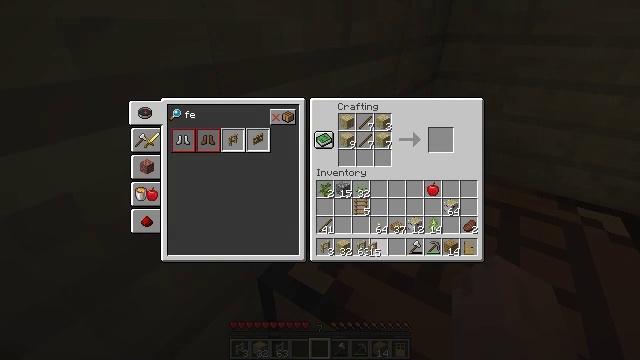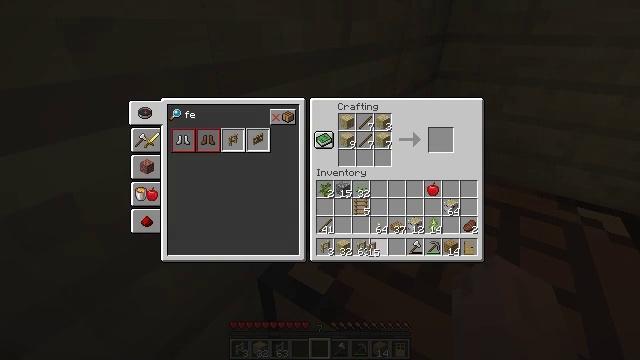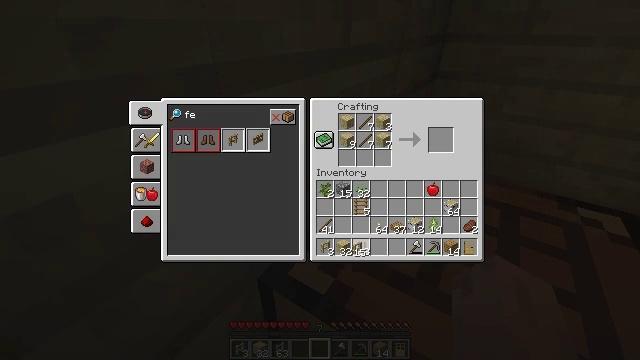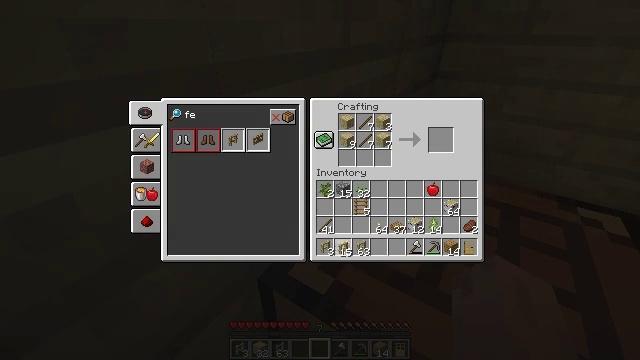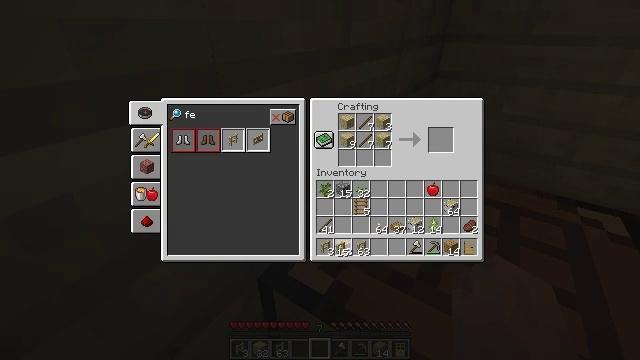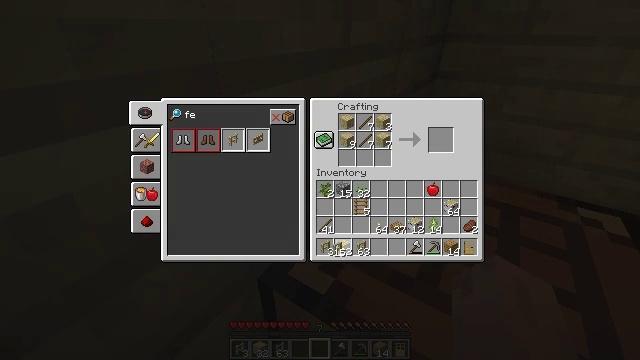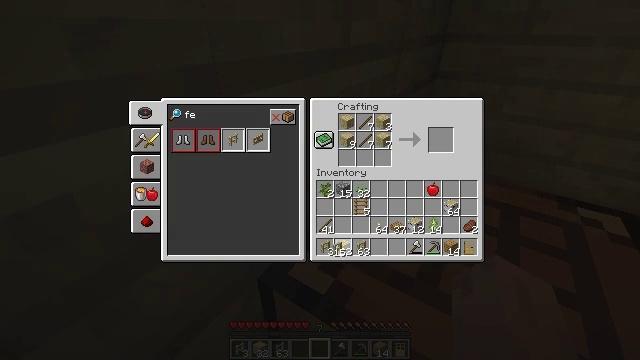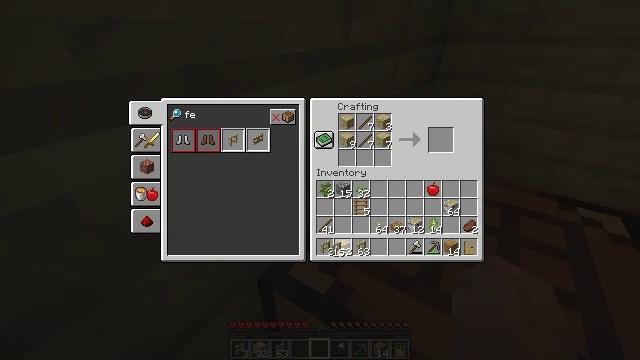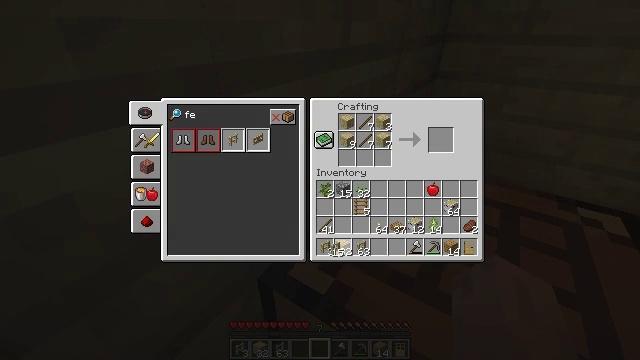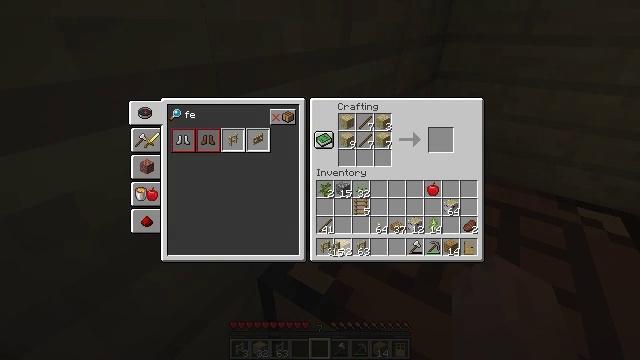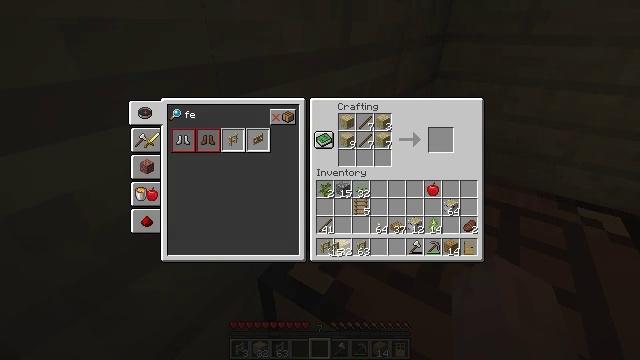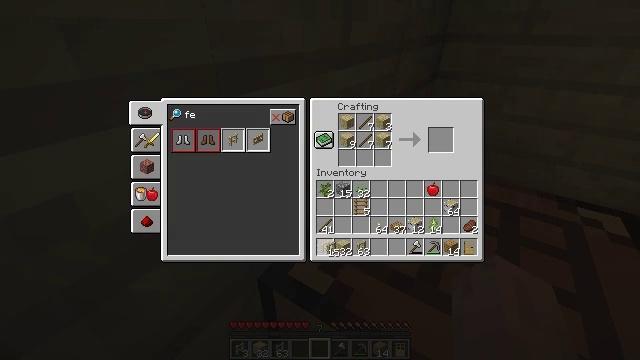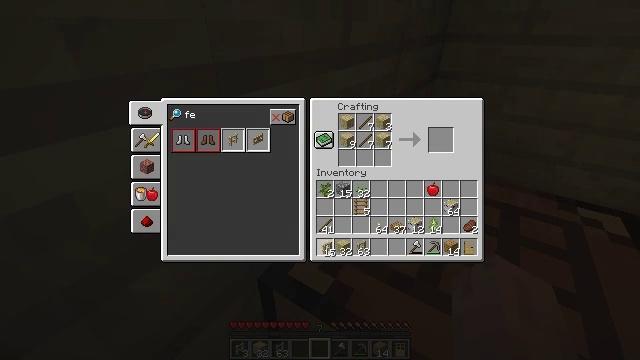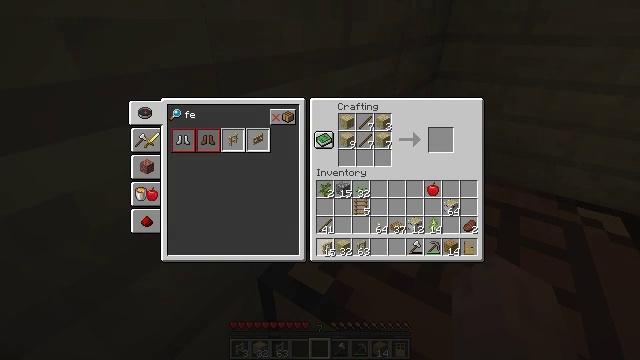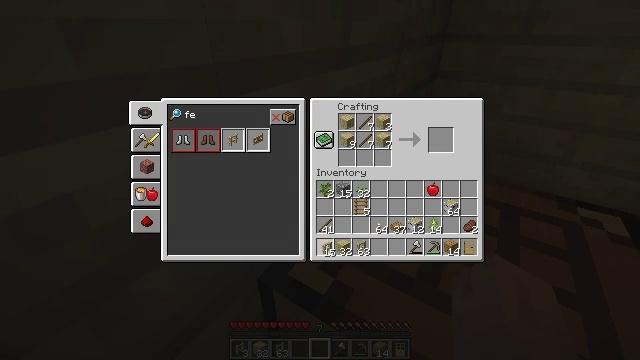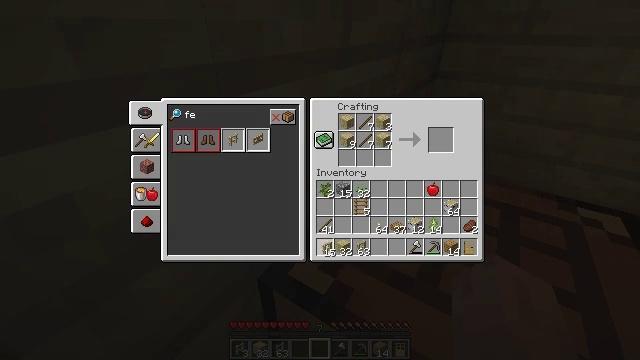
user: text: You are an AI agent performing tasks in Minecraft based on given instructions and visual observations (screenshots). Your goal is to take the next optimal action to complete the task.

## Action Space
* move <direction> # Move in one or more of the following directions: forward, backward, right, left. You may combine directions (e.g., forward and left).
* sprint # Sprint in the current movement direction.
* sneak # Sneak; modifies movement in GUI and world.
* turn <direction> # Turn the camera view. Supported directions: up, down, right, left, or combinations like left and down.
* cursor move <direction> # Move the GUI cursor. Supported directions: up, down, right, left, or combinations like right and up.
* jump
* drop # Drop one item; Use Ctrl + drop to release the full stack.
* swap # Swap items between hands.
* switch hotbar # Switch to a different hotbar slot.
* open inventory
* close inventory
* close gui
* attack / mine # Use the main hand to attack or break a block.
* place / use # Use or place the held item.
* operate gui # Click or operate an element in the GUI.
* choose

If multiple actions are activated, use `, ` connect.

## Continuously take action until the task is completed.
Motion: motion action
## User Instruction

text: To obtain a birch fence, use birch planks and sticks on the crafting table.
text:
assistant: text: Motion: no_op
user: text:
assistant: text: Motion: cursor move left
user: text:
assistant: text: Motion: cursor move left
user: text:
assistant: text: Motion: no_op
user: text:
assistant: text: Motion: no_op
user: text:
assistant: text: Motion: no_op
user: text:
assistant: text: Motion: no_op
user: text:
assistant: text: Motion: no_op
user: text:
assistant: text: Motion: no_op
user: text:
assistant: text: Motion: no_op
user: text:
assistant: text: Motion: no_op
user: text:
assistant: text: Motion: no_op
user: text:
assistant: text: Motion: no_op
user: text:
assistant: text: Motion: no_op
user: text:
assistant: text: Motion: no_op
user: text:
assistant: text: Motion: operate gui
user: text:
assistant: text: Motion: operate gui
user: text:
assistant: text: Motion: operate gui
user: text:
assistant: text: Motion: no_op
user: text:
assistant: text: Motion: no_op
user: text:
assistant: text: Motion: no_op
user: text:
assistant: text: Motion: no_op
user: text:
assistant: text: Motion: cursor move right
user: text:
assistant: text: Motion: no_op
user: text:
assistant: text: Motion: no_op
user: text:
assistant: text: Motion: no_op
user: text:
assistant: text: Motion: no_op
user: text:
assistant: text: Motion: no_op
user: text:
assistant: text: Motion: no_op
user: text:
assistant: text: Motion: no_op